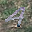
Label: 4